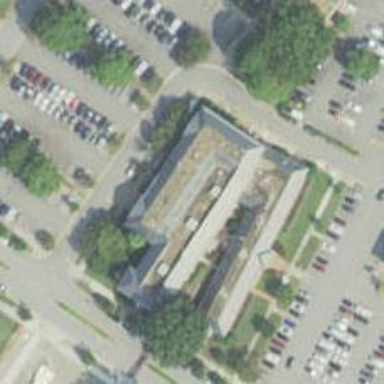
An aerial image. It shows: Government office.